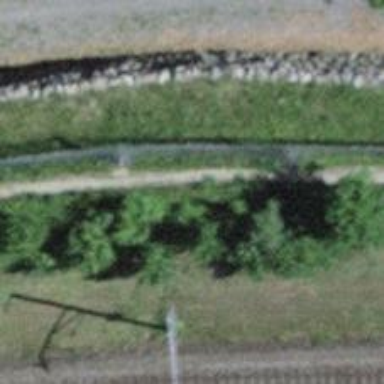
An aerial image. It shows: Path with embankment.